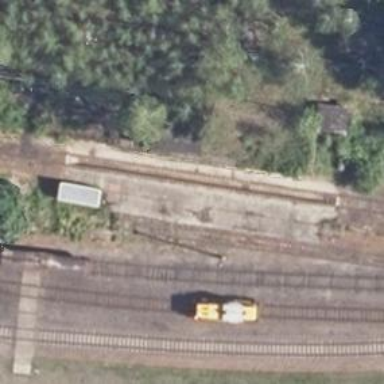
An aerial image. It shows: Abandoned railway yard is depicted.